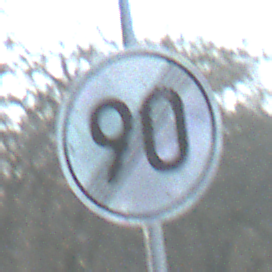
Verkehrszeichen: EndeGeschwindigkeit90
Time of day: MorningAfternoon
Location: Outdoor (Nature)
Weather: Clear
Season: NotSpecified
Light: Natural